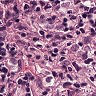
Metastatic tissue present: yes